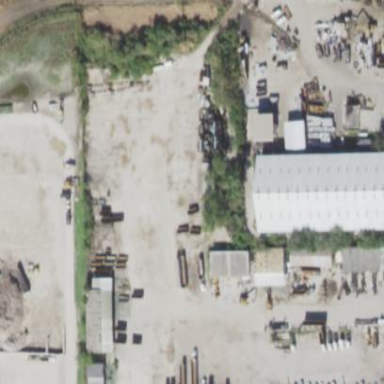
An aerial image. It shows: Industrial area.